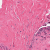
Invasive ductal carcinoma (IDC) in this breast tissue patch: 0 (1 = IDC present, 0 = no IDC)